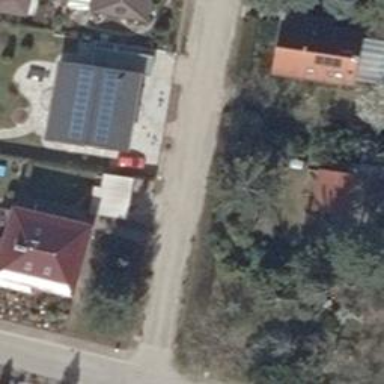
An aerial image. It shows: Driveway.